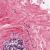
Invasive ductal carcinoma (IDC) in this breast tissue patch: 0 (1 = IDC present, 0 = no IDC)